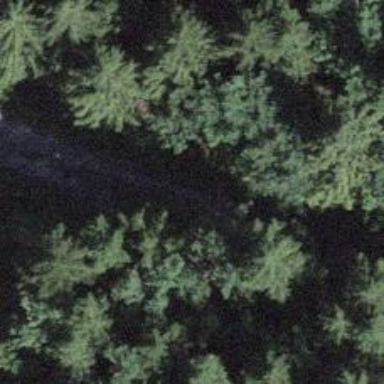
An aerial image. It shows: Track with grade2 tracktype.